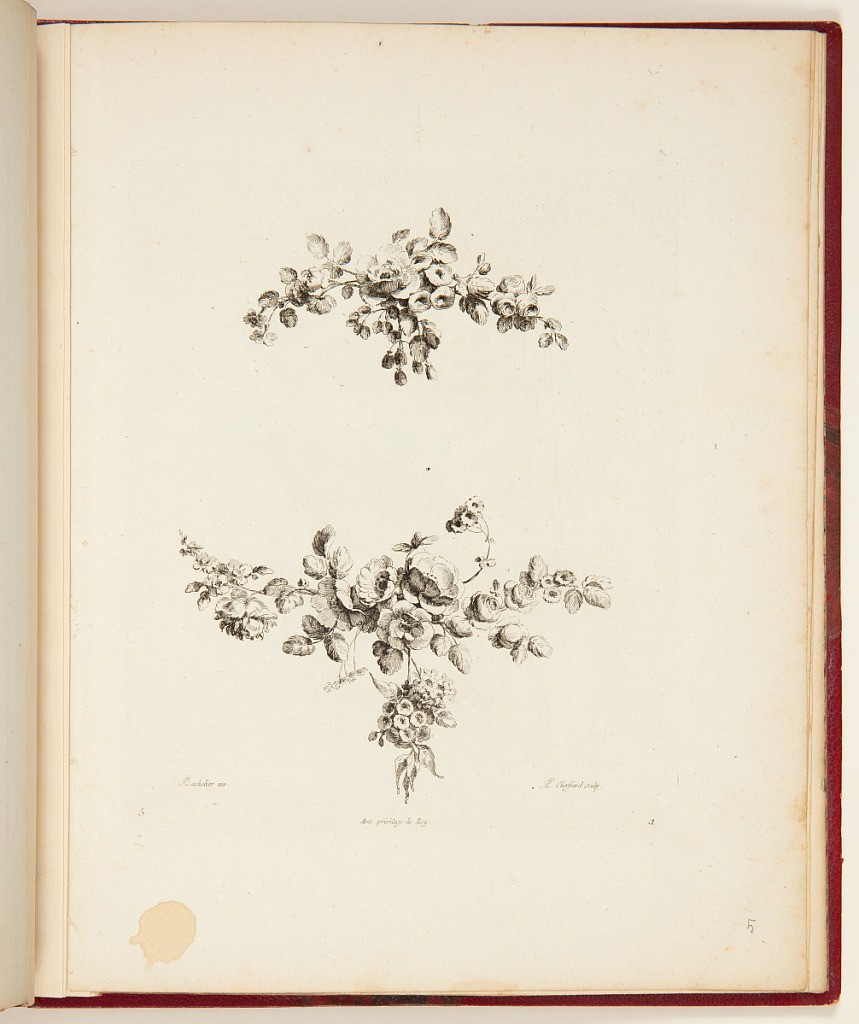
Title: Two Floral Tailpieces or Fleurons
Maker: Jean-Jacques Bachelier, French, 1724 - 1806
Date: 1760
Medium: Etching and engraving on laid paper
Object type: Print
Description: Fifth plate from a series of six tailpieces and fleurons originally designed for the 1755-1759 four-volume edition of the Fables de La Fontaine.  Two fleurons or tailpieces, one above the other, made of flowers, leaves and branches. The plate is numbered and signed.